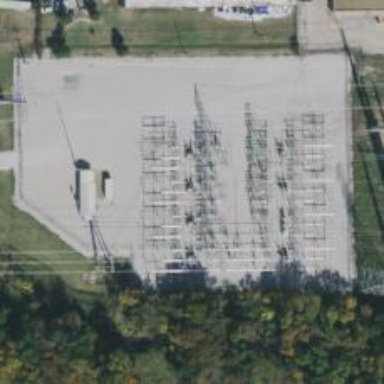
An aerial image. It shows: Switch used for power control.